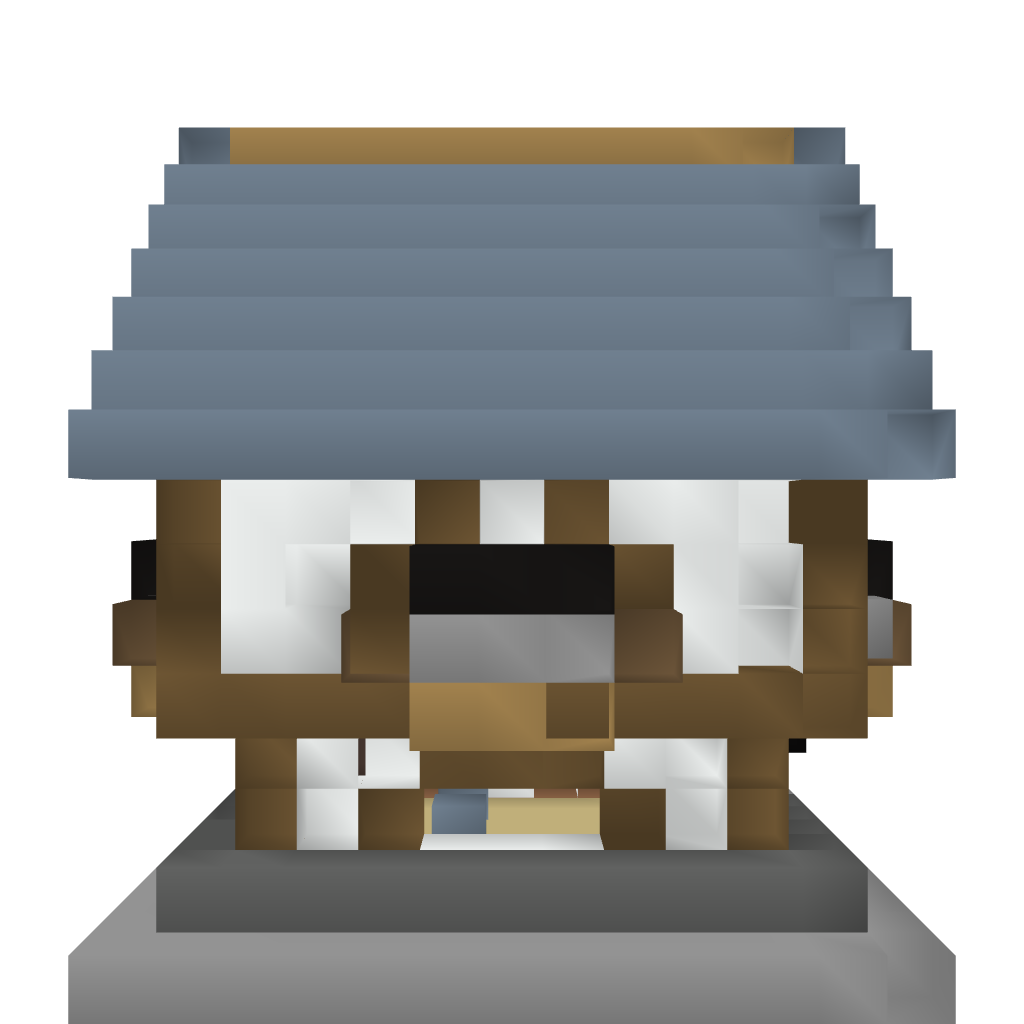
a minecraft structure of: Simple house